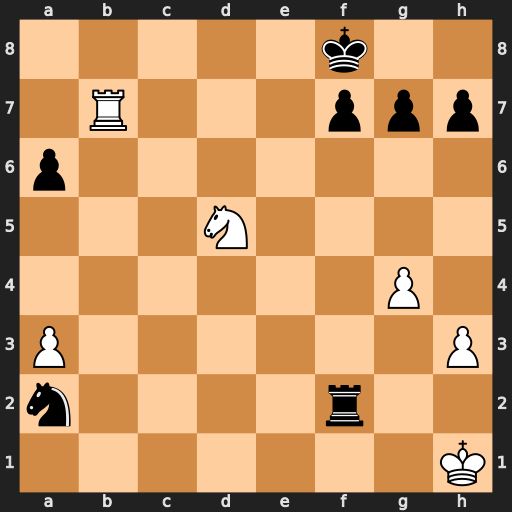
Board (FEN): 5k2/1R3ppp/p7/3N4/6P1/P6P/n4r2/7K
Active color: w
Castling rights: -
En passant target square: -
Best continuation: Rb8#